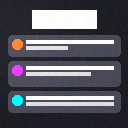
Screen state: on